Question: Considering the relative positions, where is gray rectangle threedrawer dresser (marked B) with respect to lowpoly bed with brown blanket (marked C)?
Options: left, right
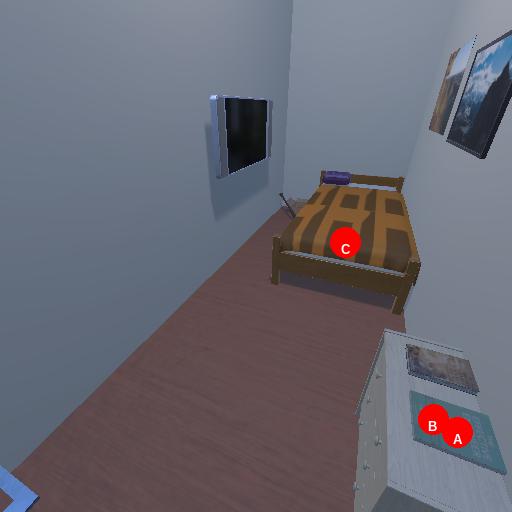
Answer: left